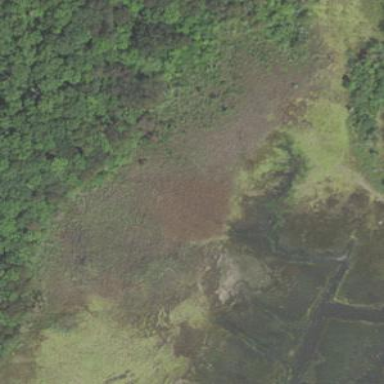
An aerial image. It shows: Wetland area characterized by wet meadow.